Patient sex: M
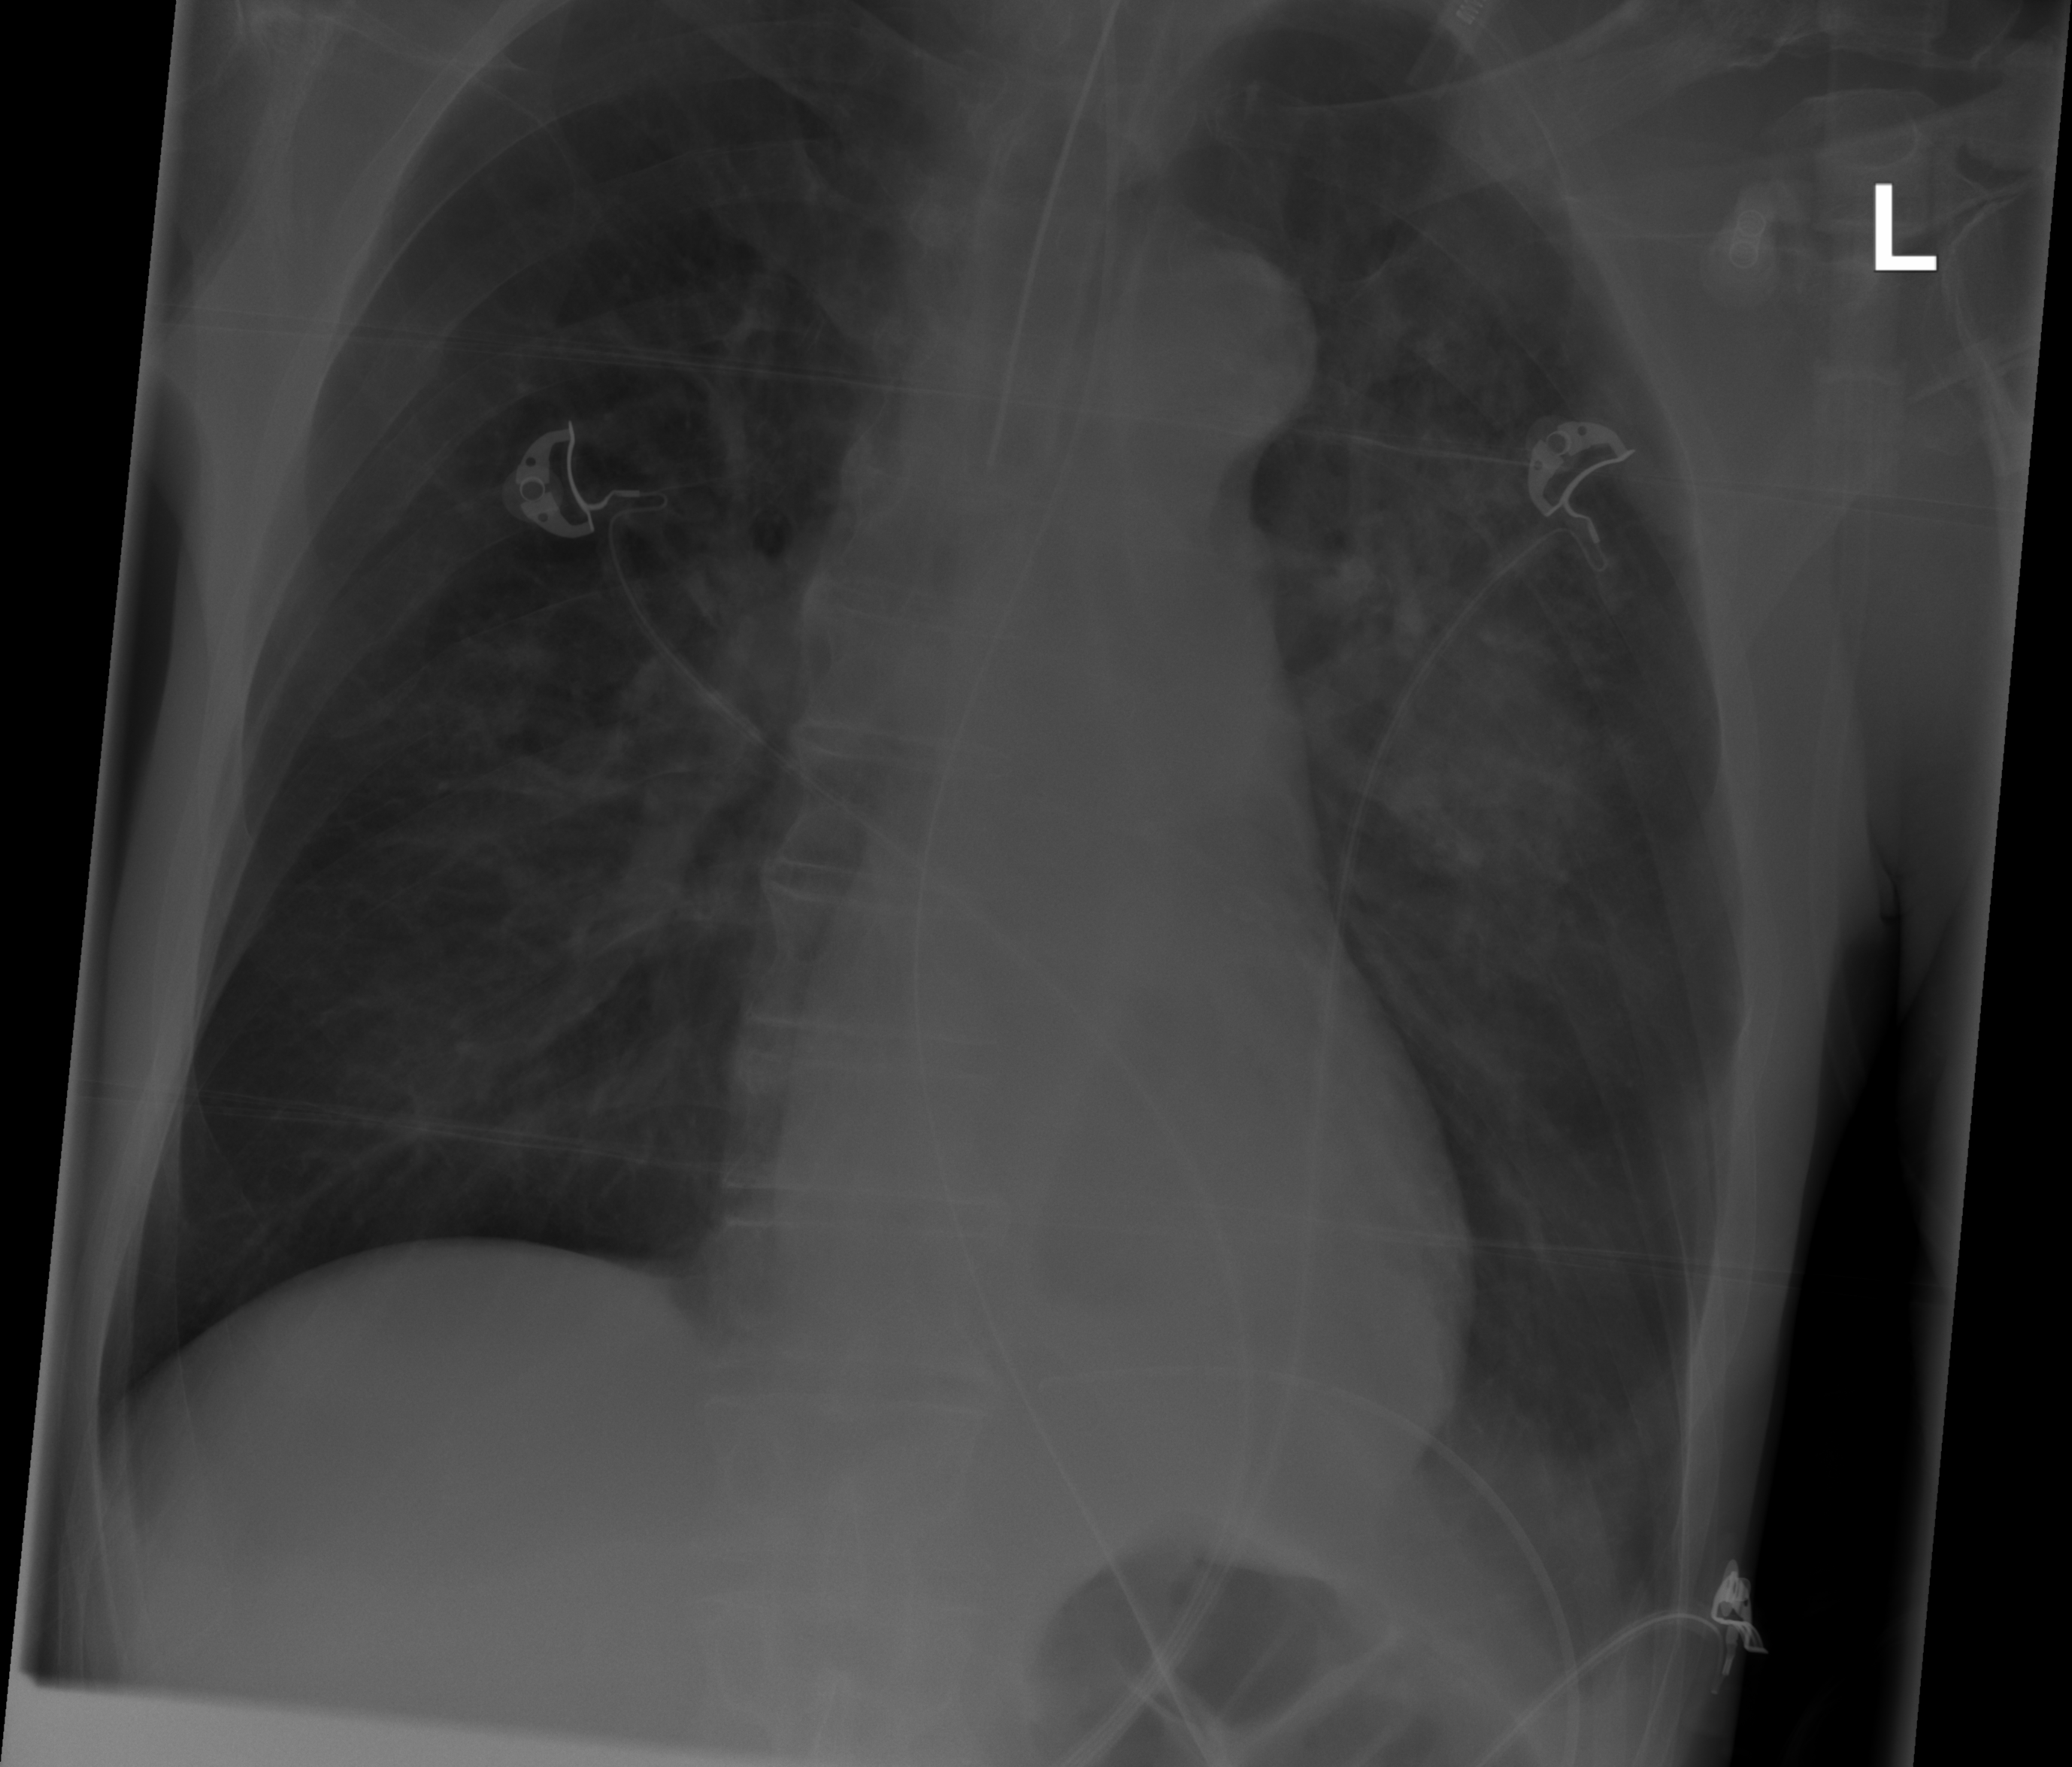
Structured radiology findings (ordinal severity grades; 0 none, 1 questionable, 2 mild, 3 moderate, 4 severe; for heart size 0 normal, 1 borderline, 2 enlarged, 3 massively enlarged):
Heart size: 1
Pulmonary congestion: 0
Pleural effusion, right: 0
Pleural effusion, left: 2
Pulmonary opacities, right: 0
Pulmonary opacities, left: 3
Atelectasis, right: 0
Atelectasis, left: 3